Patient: sex M, age 46
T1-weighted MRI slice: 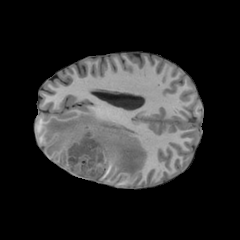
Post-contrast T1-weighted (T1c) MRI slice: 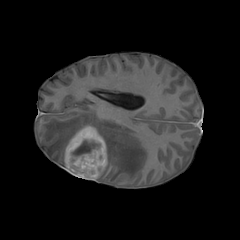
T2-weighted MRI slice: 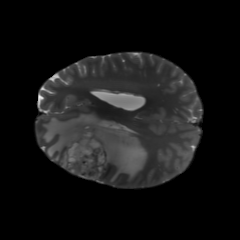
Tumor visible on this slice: yes
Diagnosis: Glioblastoma, IDH-wildtype
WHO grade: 4